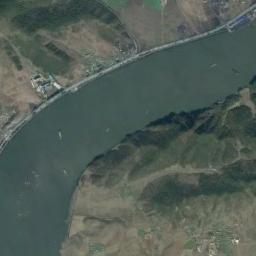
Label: river